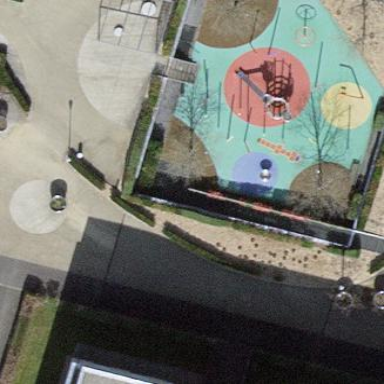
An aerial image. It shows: Playground area for leisure activities on the land.